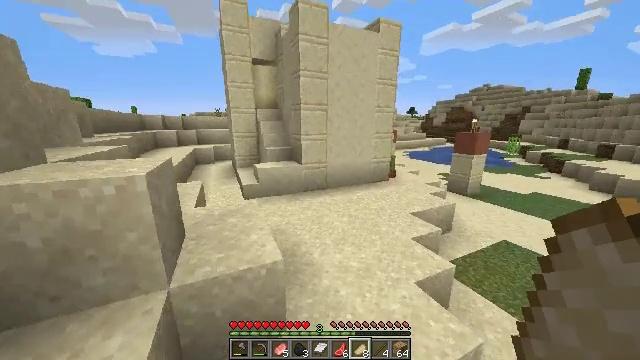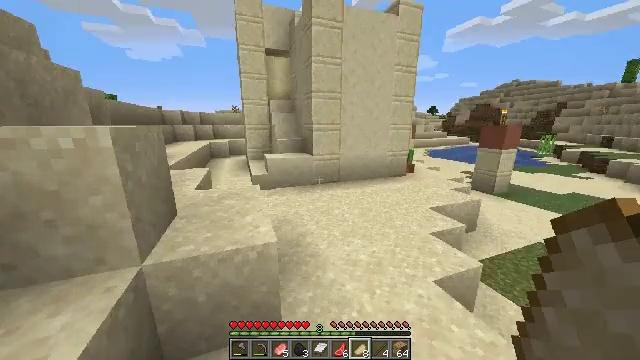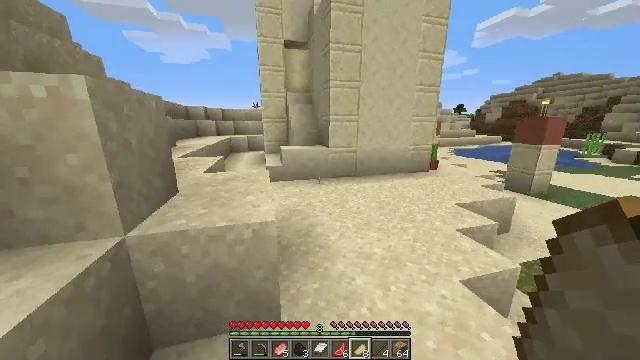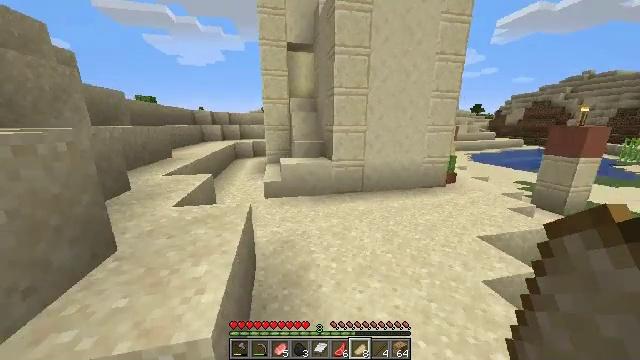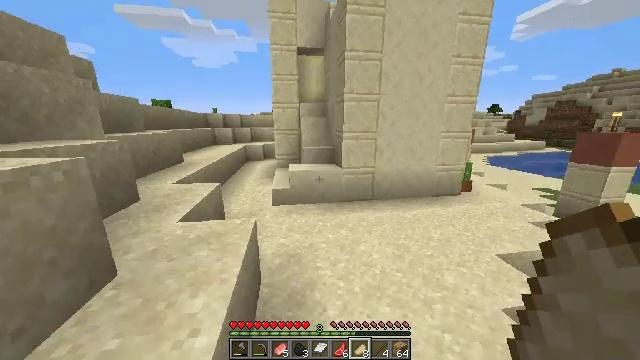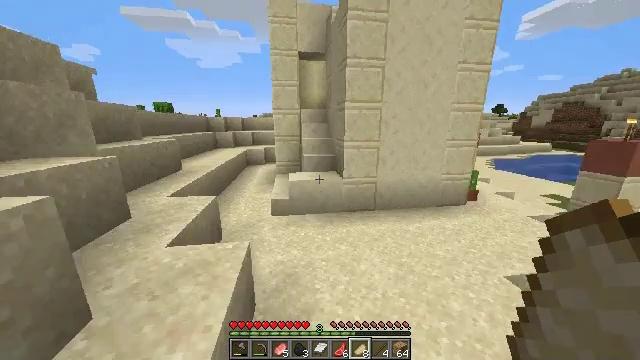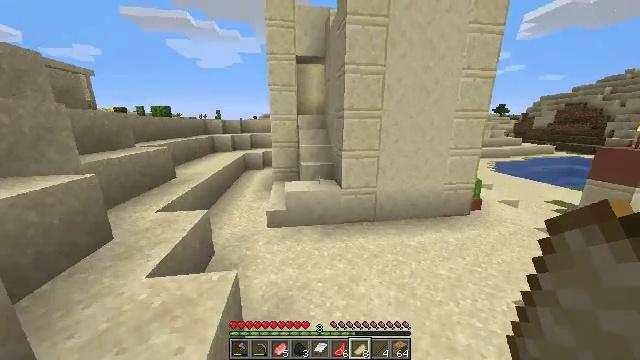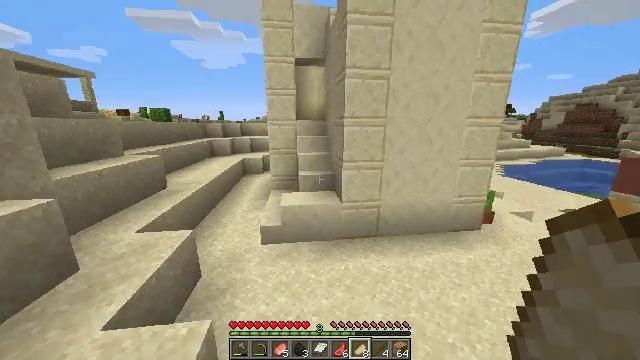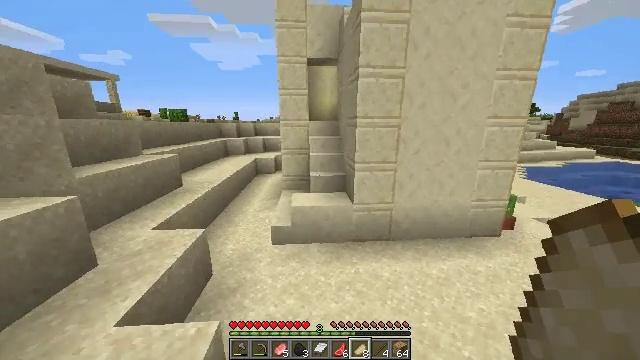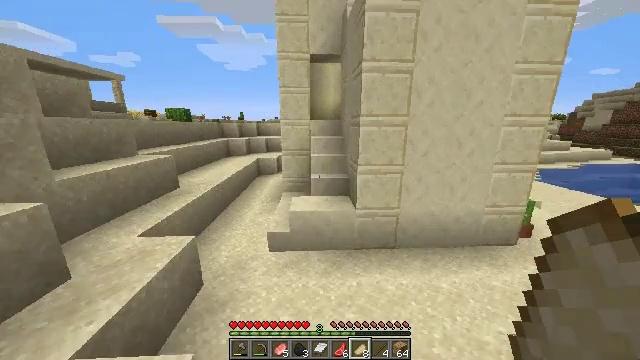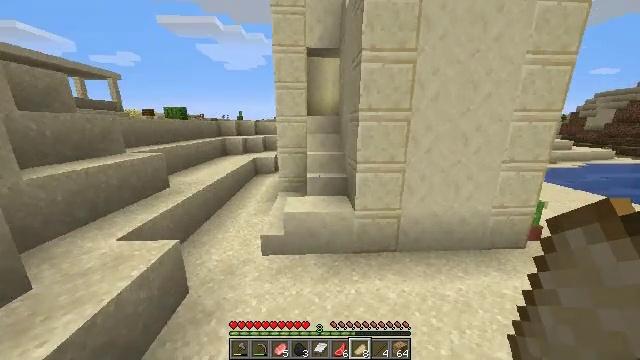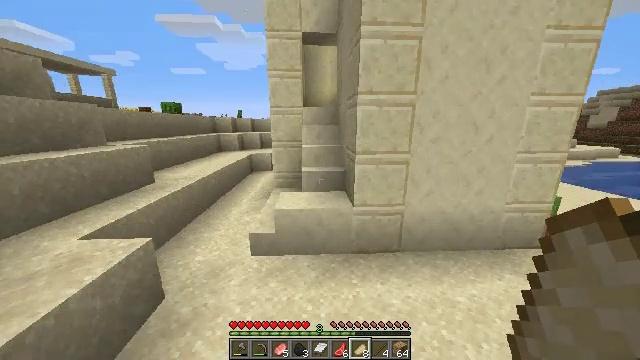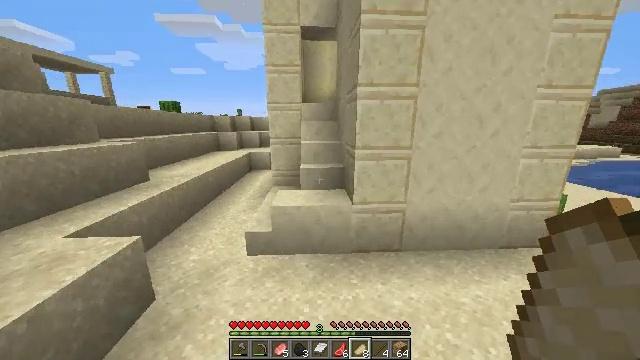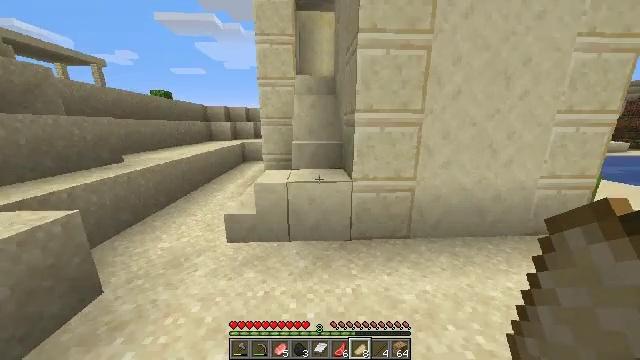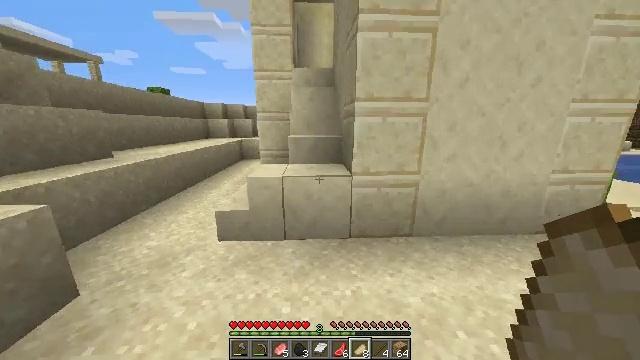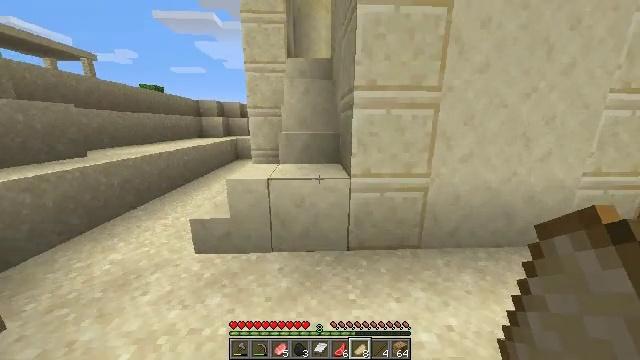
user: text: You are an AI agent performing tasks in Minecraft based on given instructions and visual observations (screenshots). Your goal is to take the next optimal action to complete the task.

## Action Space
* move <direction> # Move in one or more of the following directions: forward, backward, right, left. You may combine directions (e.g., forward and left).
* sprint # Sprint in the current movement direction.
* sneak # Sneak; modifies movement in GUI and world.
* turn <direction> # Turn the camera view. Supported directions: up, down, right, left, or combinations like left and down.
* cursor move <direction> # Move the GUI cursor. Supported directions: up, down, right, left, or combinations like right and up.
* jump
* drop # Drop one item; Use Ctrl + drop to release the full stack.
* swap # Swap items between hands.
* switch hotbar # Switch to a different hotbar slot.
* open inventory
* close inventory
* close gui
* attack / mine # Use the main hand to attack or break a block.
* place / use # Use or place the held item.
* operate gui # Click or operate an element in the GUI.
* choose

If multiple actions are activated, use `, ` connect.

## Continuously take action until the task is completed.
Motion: motion action
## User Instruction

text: Attack the hay block to get hay.
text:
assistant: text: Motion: move forward, sprint, turn left, jump
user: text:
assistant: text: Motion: move forward, sprint, turn left, jump
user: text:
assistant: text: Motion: move forward, sprint, turn left, jump
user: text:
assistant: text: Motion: move forward, sprint, turn left, jump
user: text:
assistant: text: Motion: move forward, sprint, jump
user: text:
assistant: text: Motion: move forward, sprint, jump
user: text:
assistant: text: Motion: move forward, sprint, jump
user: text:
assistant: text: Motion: move forward, sprint, turn left, jump
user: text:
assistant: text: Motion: move forward, turn left, jump
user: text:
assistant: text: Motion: move forward
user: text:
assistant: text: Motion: move forward
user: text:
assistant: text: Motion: move forward
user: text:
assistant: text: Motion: move forward
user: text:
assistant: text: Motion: move forward
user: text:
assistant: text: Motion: move forward, sprint
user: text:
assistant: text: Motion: move forward, sprint
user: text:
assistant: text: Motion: move forward, sprint
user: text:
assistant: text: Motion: move forward, sprint, jump
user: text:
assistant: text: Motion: move forward, sprint, jump
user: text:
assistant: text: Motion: move forward, sprint, jump
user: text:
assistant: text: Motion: move forward, sprint, jump
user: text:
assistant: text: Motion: move forward, sprint, jump
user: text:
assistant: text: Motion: move forward, sprint, jump
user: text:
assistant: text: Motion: move forward, sprint, jump
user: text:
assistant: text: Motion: move forward
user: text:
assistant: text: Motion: move forward
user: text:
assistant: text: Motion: move forward
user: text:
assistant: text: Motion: move forward
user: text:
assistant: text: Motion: move forward
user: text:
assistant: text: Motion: move forward